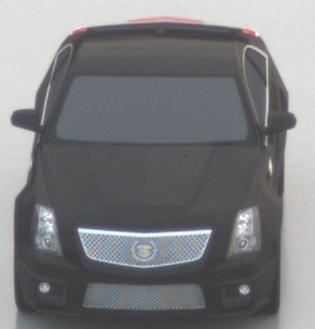
Make: Cadillac
Model: CTS-V
Detailed model: CTS-V (II) Limousine
Model produced from: 2008/11
Model produced until: 2010/12
Doors: 4
Color: black
Road condition: wet road
Daytime: sunrise or sunset
Contrast: low contrast